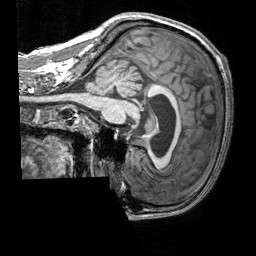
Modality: T1w
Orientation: sagittal
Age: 40
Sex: male
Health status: healthy
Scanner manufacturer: siemens
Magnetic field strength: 3 T
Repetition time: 2.3 s
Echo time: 0.00303 s